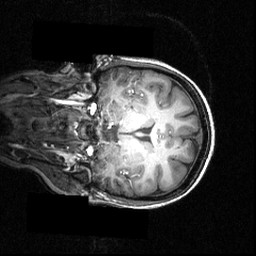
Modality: T1w
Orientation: coronal
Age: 21
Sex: female
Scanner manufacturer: siemens
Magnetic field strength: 3.951 T
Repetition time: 1.5 s
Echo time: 0.00335 s